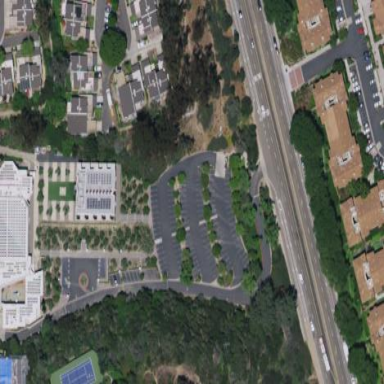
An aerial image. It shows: Parking area with asphalt surface.